Question: I have the following code (assigned to DrawGrid1.OnDrawCell event):
'''
procedure TForm1.DrawGrid1DrawCell(Sender: TObject; ACol, ARow: Integer;
Rect: TRect; State: TGridDrawState);
begin
DrawGrid1.Canvas.Brush.Style:= bsFDiagonal;
DrawGrid1.Canvas.Brush.Color:= clSkyBlue;
DrawGrid1.Canvas.FillRect(Rect);
end;
'''
It always draws black background even if the DrawGrid1.Color properties has been set to clRed. I also tried to change the Pen and Font properties, no luck.
What did I miss here?

ps: I have checked this code: <URL>.
I have failed to see what is the difference between the question and the answer (apart from the commented line) and that code not working for me, as I mentioned, I already tried to change Pen properties without any result.
All I want is red background with sky blue diagonal lines.
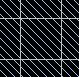
Answer: Solved, have to add SetBKColor() before FillRect:
'''
DrawGrid1.Canvas.Brush.Style:= bsFDiagonal;
DrawGrid1.Canvas.Brush.Color:= clSkyBlue;
SetBkColor(DrawGrid1.Canvas.Handle, ColorToRGB(clRed));
DrawGrid1.Canvas.FillRect(Rect);
'''
I still don't know why, but it's working.